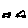
Label: car